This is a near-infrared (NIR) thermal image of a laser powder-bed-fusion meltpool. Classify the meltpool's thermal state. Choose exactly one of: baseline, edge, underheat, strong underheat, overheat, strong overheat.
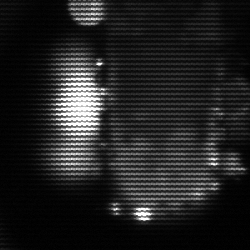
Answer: strong underheat